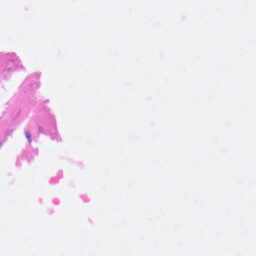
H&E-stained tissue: Heart